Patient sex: M
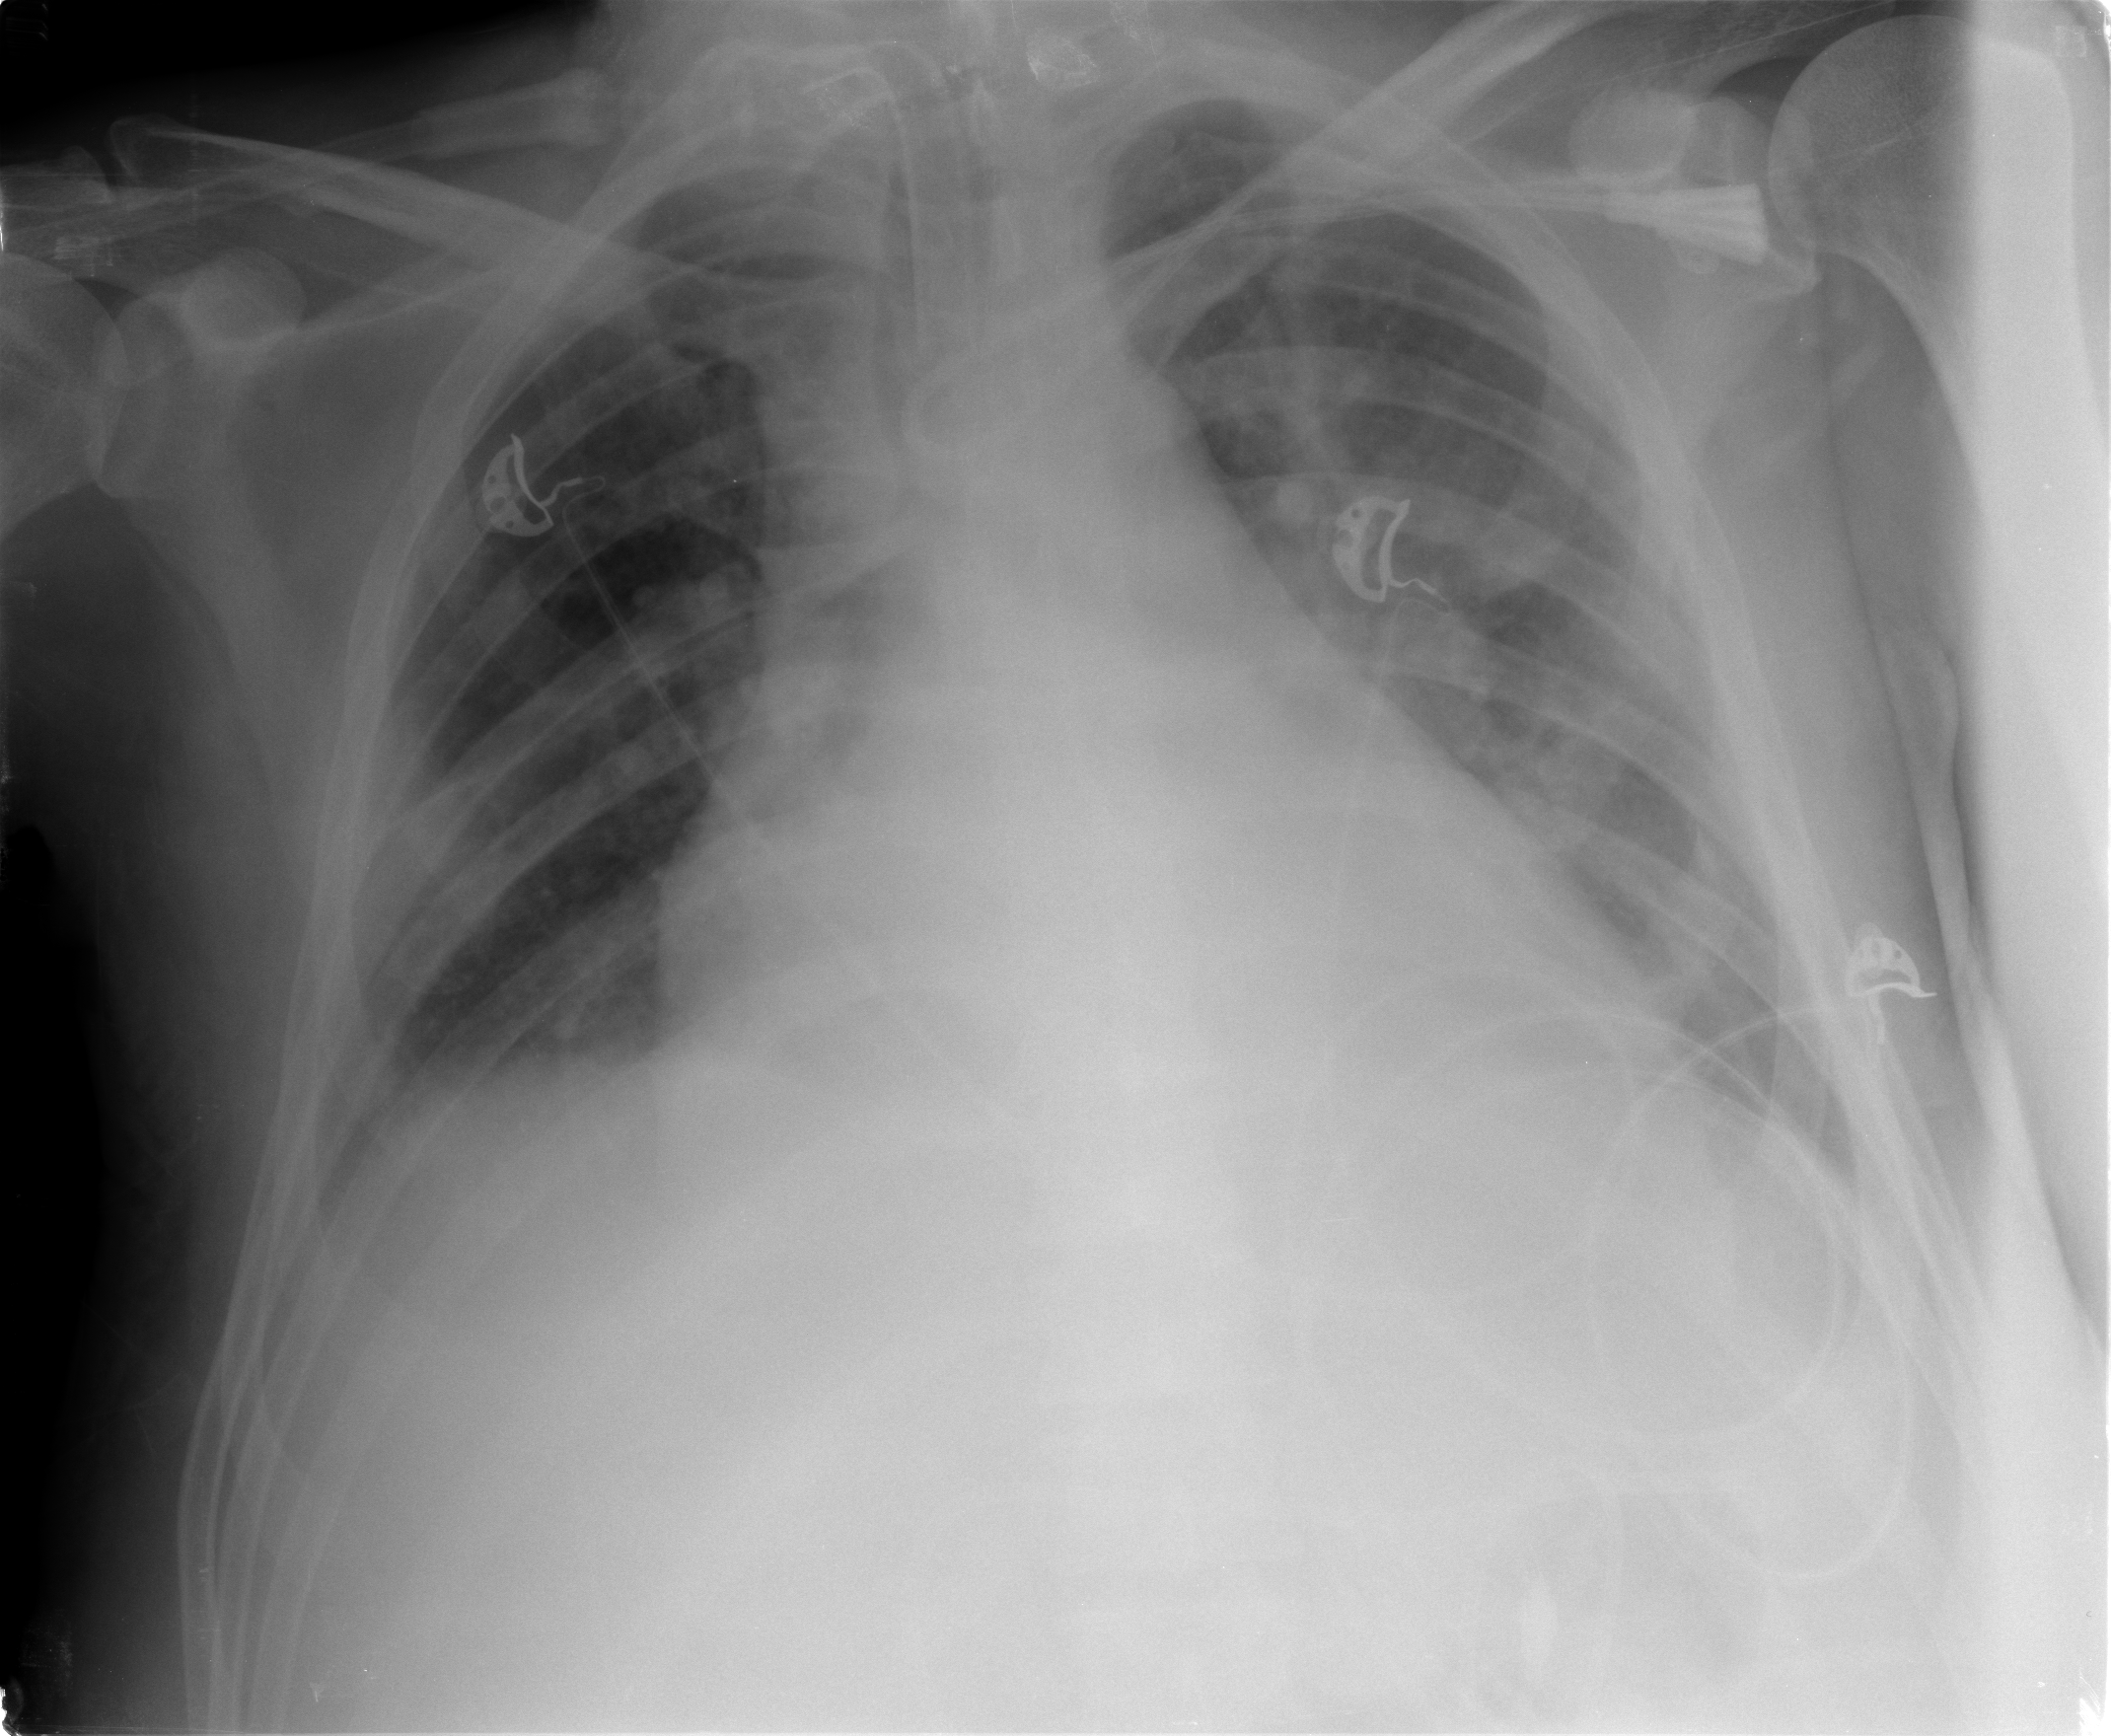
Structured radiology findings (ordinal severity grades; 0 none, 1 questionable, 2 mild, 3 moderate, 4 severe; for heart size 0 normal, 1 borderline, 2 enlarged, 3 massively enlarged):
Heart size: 3
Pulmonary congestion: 2
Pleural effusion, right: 1
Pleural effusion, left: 0
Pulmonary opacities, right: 0
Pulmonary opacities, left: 0
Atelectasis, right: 2
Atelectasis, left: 0